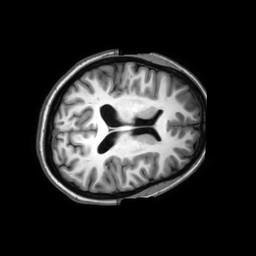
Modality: T1w
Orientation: axial
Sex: female
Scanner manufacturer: philips
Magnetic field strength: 3 T
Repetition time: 0.01232 s
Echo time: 0.003476 s